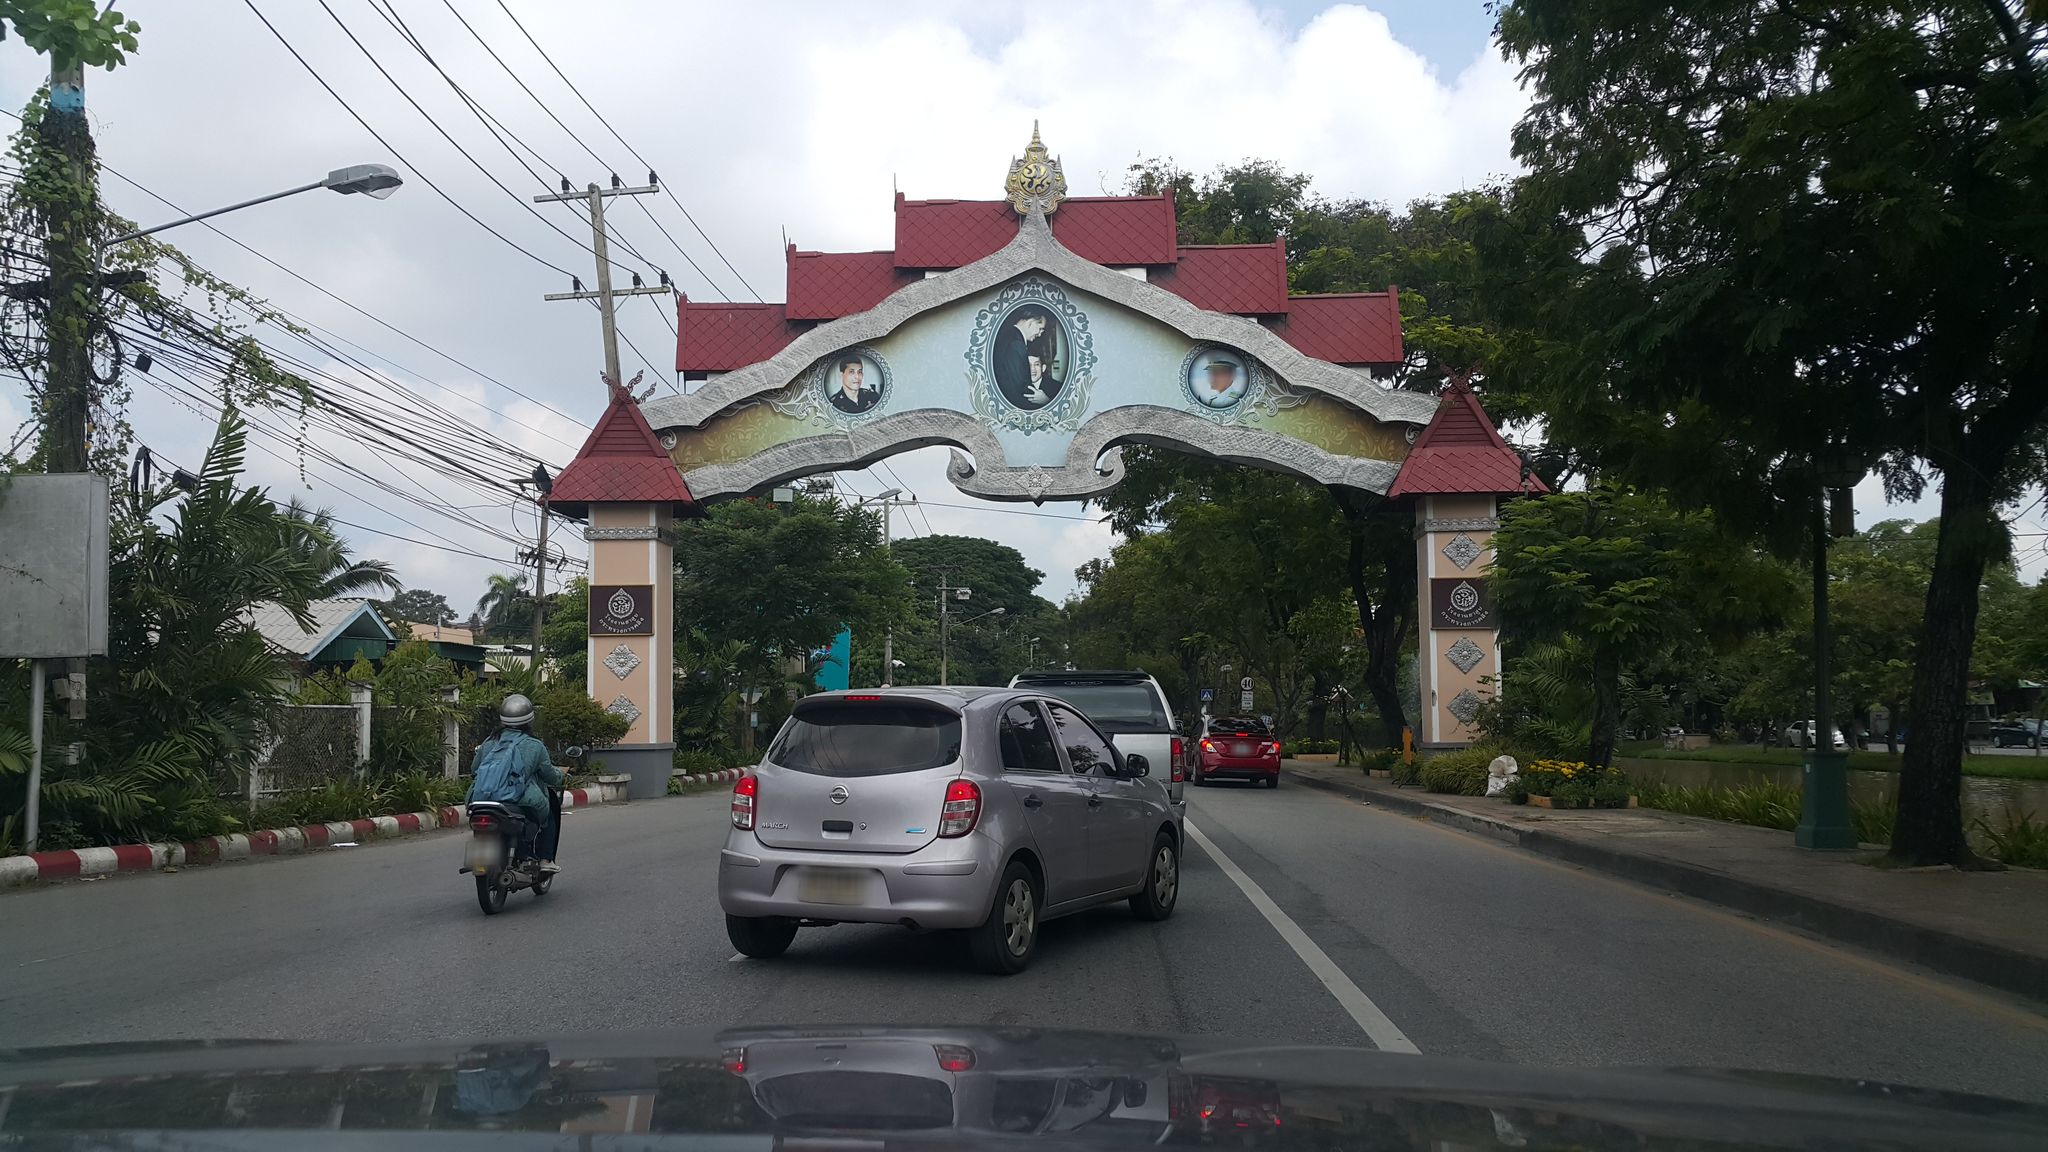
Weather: cloudy
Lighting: day
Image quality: good
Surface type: driving surface
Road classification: secondary
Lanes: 4
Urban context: semi-dense urban cluster
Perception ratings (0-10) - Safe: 7.78, Lively: 6.74, Beautiful: 7.23, Boring: 7.17, Depressing: 4.86, Wealthy: 1.19